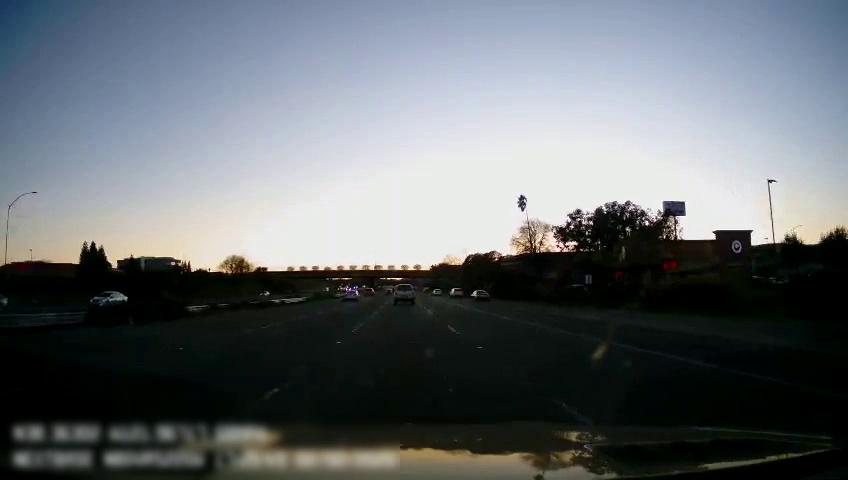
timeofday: Dusk/Dawn/Twilight
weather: Cloudy
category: Drivable Space
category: Vehicles | Car
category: Vehicles | Car
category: Vehicles | Car
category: Vehicles | SUV
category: Vehicles | SUV
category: Vehicles | Truck
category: Vehicles | Car
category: Lanes | Current Lane
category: Lanes | Current Lane
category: Lanes | Alternate Lane
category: Lanes | Alternate Lane